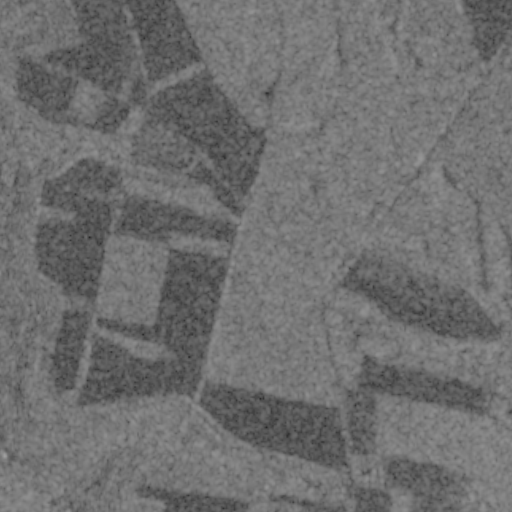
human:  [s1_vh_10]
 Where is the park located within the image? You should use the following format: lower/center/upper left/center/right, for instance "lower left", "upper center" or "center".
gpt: The park is located in the upper left of the image.
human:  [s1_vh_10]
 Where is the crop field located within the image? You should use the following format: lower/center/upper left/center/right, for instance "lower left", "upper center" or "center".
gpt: There is no crop field in the image.

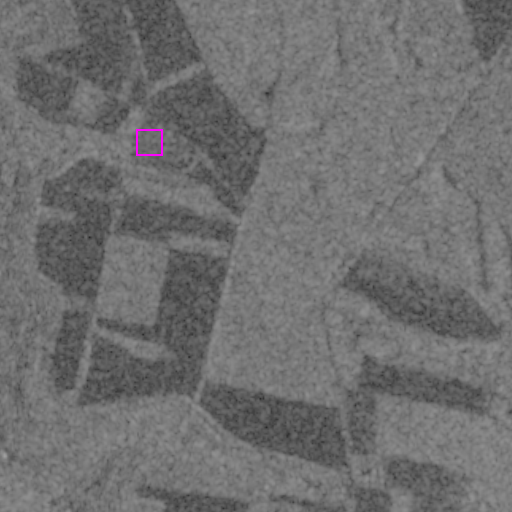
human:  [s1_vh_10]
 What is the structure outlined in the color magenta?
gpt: The structure outlined in magenta is a solar farm.
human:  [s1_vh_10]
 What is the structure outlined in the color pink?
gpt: There is no pink outline.